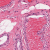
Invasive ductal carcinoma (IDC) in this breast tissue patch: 0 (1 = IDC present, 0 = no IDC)